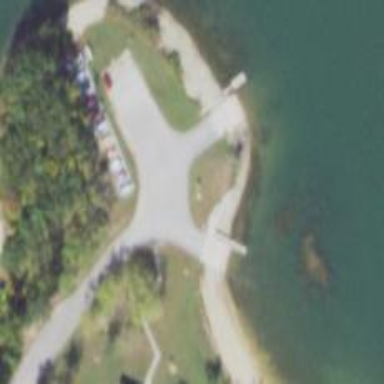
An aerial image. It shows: Slipway on service road designed for leisure land access.